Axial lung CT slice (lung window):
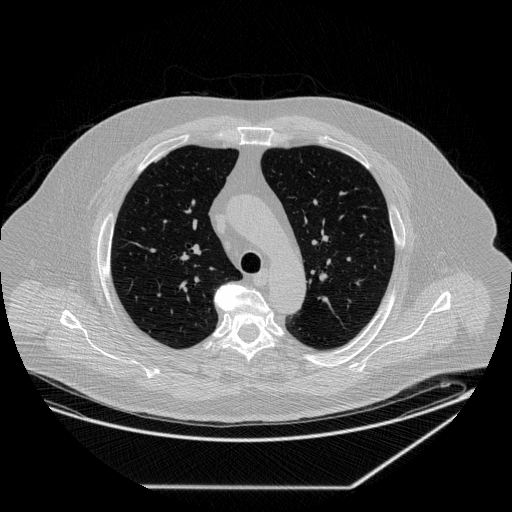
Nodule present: no